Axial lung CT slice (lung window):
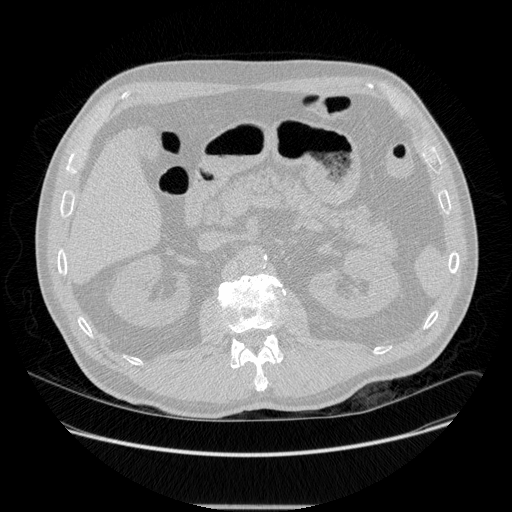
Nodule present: no